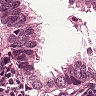
Metastatic tissue present: yes